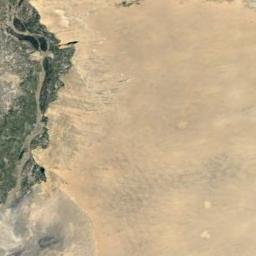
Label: desert